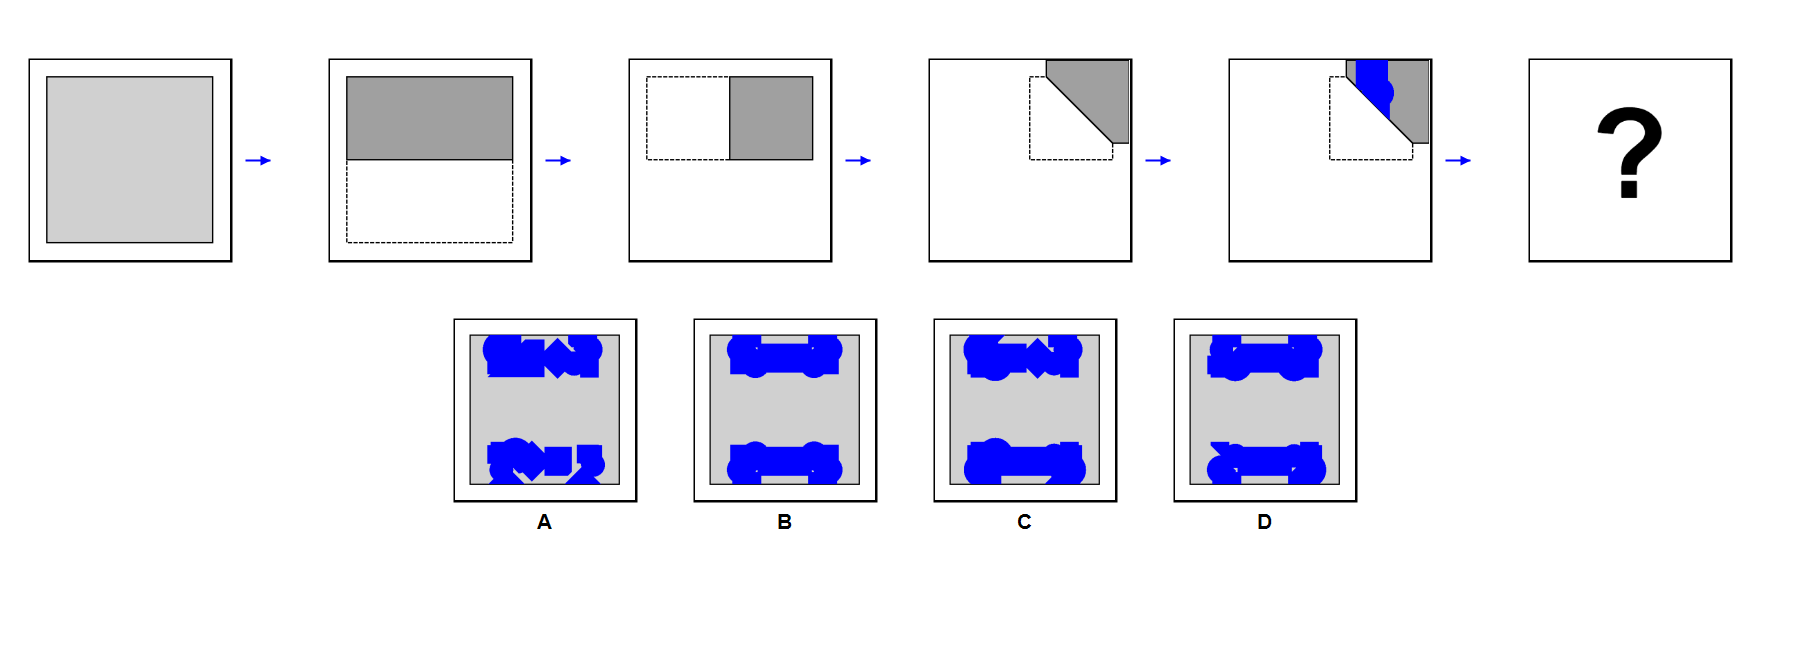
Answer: B